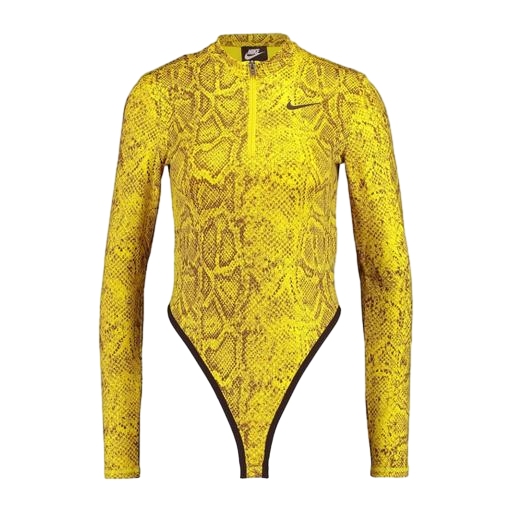
slim signature snake-print shirt, multicolor bodysuit, yellow skinny-fit stretch polo shirt, white background